Question: In my progress of learning 'AutoCompleteTextView' in 'Android', I successfully made an 'AutoCompleteTextView' giving predictions. Now, I want to switch from one 'Activity' to another by clicking a prediction. Like by typing 'Ric', I am predicted about 'Richard Nixon' and by clicking 'Richard Nixon' it takes me to another 'Activity'. I have written code for that but it doesn't seem to work. Please help.
'''
package com.mavenmaverick.autocomplete_test;
import android.os.Bundle;
import android.app.Activity;
import android.content.Intent;
import android.view.Menu;
import android.view.View;
import android.widget.AdapterView;
import android.widget.AdapterView.OnItemClickListener;
import android.widget.AdapterView.OnItemSelectedListener;
import android.widget.ArrayAdapter;
import android.widget.AutoCompleteTextView;
import android.widget.Toast;
import android.view.inputmethod.InputMethodManager;
public class MainActivity extends Activity {
String[] presidents= {"Rahul",
"John F. Kennedy",
"Lyndon B. Johnson",
"Richard Nixon",
"Gerald Ford",
"Jimmy Carter",
"Ronald Reagan",
"George H. W. Bush",
"Bill Clinton",
"George W. Bush",
"Barack Obama"
};
@Override
protected void onCreate(Bundle savedInstanceState) {
super.onCreate(savedInstanceState);
setContentView(R.layout.activity_main);
AutoCompleteTextView textView = (AutoCompleteTextView) findViewById(R.id.autoCompleteTextView1);
ArrayAdapter<String> adapter = new ArrayAdapter<String>(this, android.R.layout.select_dialog_item, presidents);
textView.setThreshold(3);
textView.setAdapter(adapter);
textView.setOnItemSelectedListener(new OnItemSelectedListener()
{
@Override
public void onItemSelected(AdapterView<?> parent, View view,
int index, long id)
{
int position=0;
if(position == 1){
Intent i = new Intent (MainActivity.this, SecondActivity.class);
i.putExtra("KEY", presidents[index]);
startActivity(i);
}
}
@Override
public void onNothingSelected(AdapterView<?> arg0) {
// TODO Auto-generated method stub
}
});
}
}
'''

Manifest.xml:
'''
<?xml version="1.0" encoding="utf-8"?>
<manifest xmlns:android="http://schemas.android.com/apk/res/android"
package="com.mavenmaverick.autocomplete_test"
android:versionCode="1"
android:versionName="1.0" >
<uses-sdk
android:minSdkVersion="8"
android:targetSdkVersion="18" />
<application
android:allowBackup="true"
android:icon="@drawable/ic_launcher"
android:label="@string/app_name"
android:theme="@style/AppTheme" >
<activity
android:name="com.mavenmaverick.autocomplete_test.MainActivity"
android:label="@string/app_name" >
<intent-filter>
<action android:name="android.intent.action.MAIN" />
<category android:name="android.intent.category.LAUNCHER" />
</intent-filter>
</activity>
</application>
</manifest>
'''
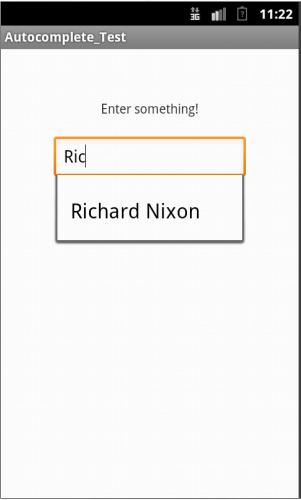
Answer: I don't know if you've resolved your problem, but if you haven't, here is what you can do to make it work. You should use OnItemClickListener() instead of OnItemSelectedListener(). I couldn't find the difference between those two in AdapterView, but I can say that it (OnItemSelectedListener()) was never invoked while debugging your code. Here is the replacement:
'''
textView.setOnItemClickListener(new OnItemClickListener() {
@Override
public void onItemClick(AdapterView<?> parent, View view, int index, long id) {
if(index == 1){
Intent i = new Intent (MainActivity.this, SecondActivity.class);
i.putExtra("KEY", presidents[index]);
startActivity(i);
}
}
});
'''
Also keep in mind that index in onItemClick() is the position of item clicked. So if you click the first item from the drop down list (index=0) which is, say, "Bill Clinton", you put "Rahul" as extra for the Intent.
Do as follows:
'''
textView.setOnItemClickListener(new OnItemClickListener() {
@Override
public void onItemClick(AdapterView<?> parent, View view, int index, long id) {
String president = ((TextView) view).getText().toString();
Intent intent = null;
if (president.equals("John F. Kennedy"))
intent = new Intent (MainActivity.this, KennedyActivity.class);
if (president.equals("Lyndon B. Johnson"))
intent = new Intent (MainActivity.this, JohnsonActivity.class);
if (president.equals("Richard Nixon"))
intent = new Intent (MainActivity.this, NixonActivity.class);
if (president.equals("Gerald Ford"))
intent = new Intent (MainActivity.this, FordActivity.class);
if (president.equals("Jimmy Carter"))
intent = new Intent (MainActivity.this, CarterActivity.class);
if (president.equals("Ronald Reagan"))
intent = new Intent (MainActivity.this, ReaganActivity.class);
if (president.equals("George H. W. Bush"))
intent = new Intent (MainActivity.this, SrBushActivity.class);
if (president.equals("Bill Clinton"))
intent = new Intent (MainActivity.this, ClintonActivity.class);
if (president.equals("George W. Bush"))
intent = new Intent (MainActivity.this, JrBushActivity.class);
if (president.equals("Barack Obama"))
intent = new Intent (MainActivity.this, ObamaActivity.class);
if (intent != null) {
intent.putExtra("KEY", president);
startActivity(intent);
}
}
});
'''